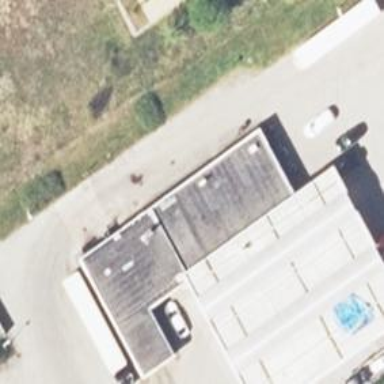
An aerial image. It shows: Fuel station.